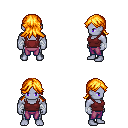
a pixel art fantasy rpg character, male body template, dark elf, purple skin, maroon pirate shirt, magenta pants, light blonde loose hair, white cloth bandages, four views (front, back, left, right), 2x2 character sprite sheet, small pixel art, hard edges, no anti-aliasing